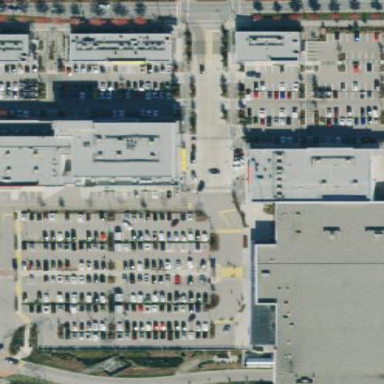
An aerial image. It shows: Retail area with mall.